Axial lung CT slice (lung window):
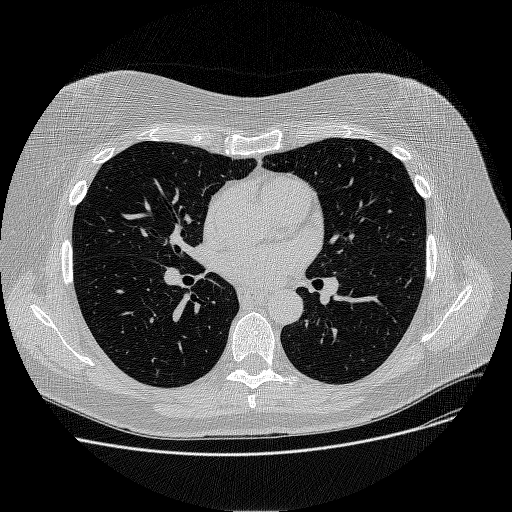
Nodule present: no